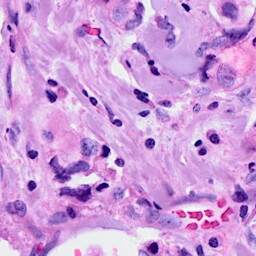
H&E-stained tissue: Breast